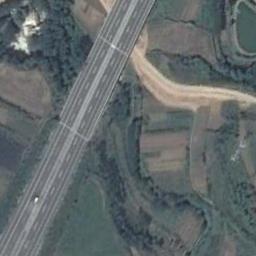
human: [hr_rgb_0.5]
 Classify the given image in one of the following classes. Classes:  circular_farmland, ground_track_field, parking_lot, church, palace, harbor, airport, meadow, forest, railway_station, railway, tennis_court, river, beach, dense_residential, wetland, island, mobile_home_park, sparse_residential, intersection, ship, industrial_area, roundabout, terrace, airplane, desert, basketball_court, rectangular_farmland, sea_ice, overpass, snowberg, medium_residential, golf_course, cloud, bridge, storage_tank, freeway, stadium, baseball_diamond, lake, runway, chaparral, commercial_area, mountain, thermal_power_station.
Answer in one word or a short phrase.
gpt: freeway